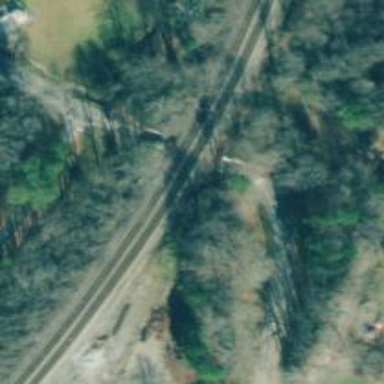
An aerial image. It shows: Railway track.